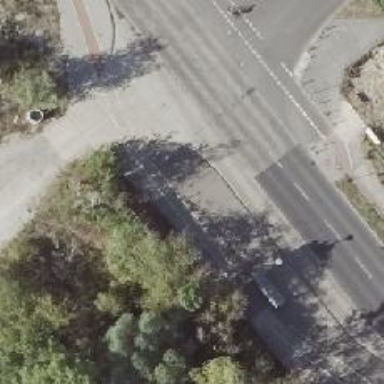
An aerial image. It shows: Concrete sidewalk with concrete cycleway.